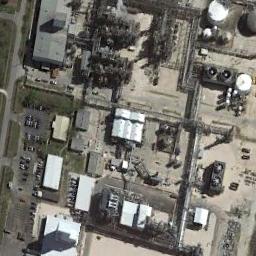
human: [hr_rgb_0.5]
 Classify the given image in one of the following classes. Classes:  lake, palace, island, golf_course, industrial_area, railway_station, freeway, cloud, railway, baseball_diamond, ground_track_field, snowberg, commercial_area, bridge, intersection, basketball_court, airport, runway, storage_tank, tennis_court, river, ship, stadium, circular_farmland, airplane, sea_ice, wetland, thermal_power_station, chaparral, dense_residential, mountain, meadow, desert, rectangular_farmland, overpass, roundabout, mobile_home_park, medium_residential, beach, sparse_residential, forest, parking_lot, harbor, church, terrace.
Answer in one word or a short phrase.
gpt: industrial_area